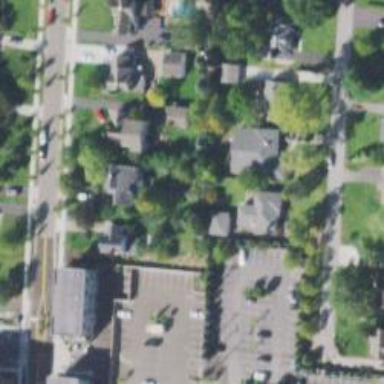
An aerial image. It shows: Residential driveway.